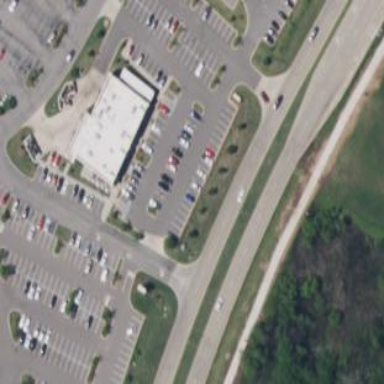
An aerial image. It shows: Parking area with asphalt surface.